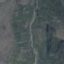
Label: HerbaceousVegetation